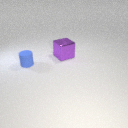
large purple metal cube to the right of small blue rubber cylinder